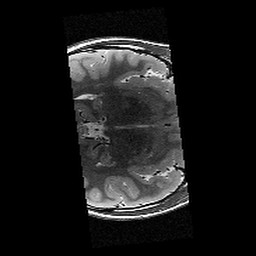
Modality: T2w
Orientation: axial
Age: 13
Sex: female
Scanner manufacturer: siemens
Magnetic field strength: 3 T
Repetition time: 9.23 s
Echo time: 0.067 s